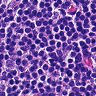
Metastatic tissue present: no